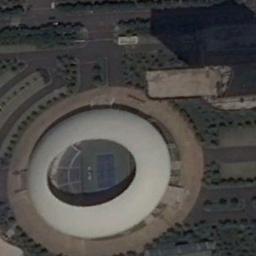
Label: stadium